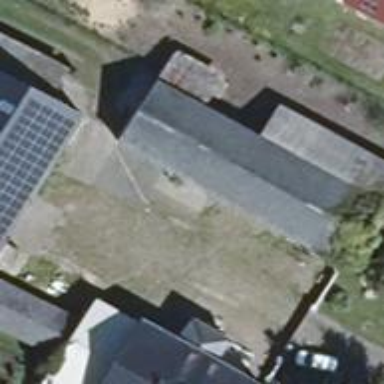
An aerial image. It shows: Flat roof building with grey roof.